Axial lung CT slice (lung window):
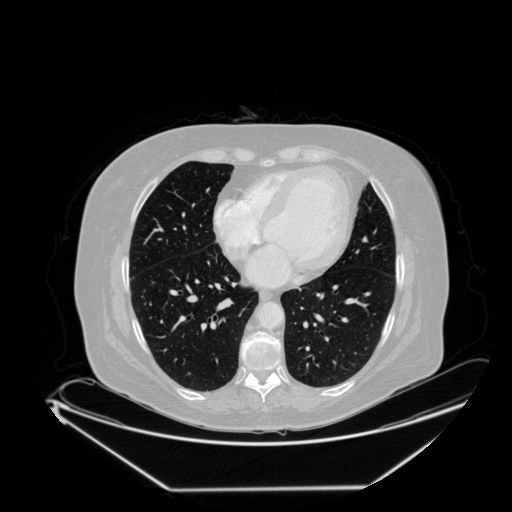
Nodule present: no